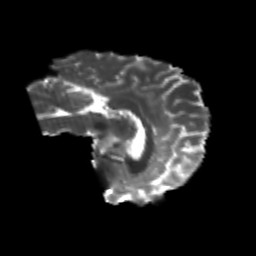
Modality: T2w
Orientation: sagittal
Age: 19
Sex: male
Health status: healthy
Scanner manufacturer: philips
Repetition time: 7.39 s
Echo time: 0.08599 s